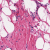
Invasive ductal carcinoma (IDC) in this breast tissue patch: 0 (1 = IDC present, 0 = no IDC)